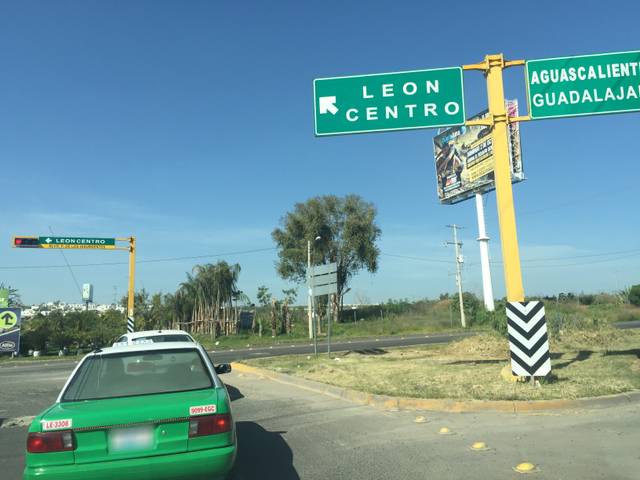
Region: Mexico
Coordinates: 21.173, -101.735